Field crop: tomato
Growth stage: 1
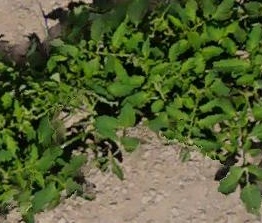
Species: tomato